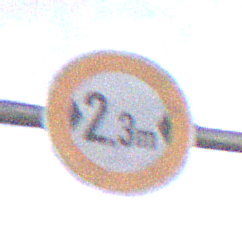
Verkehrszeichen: TatsaechlicheBreite2Komma3
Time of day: Night
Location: Outdoor (Suburban)
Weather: PartlyCloudy
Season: NotSpecified
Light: Artificial